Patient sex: M
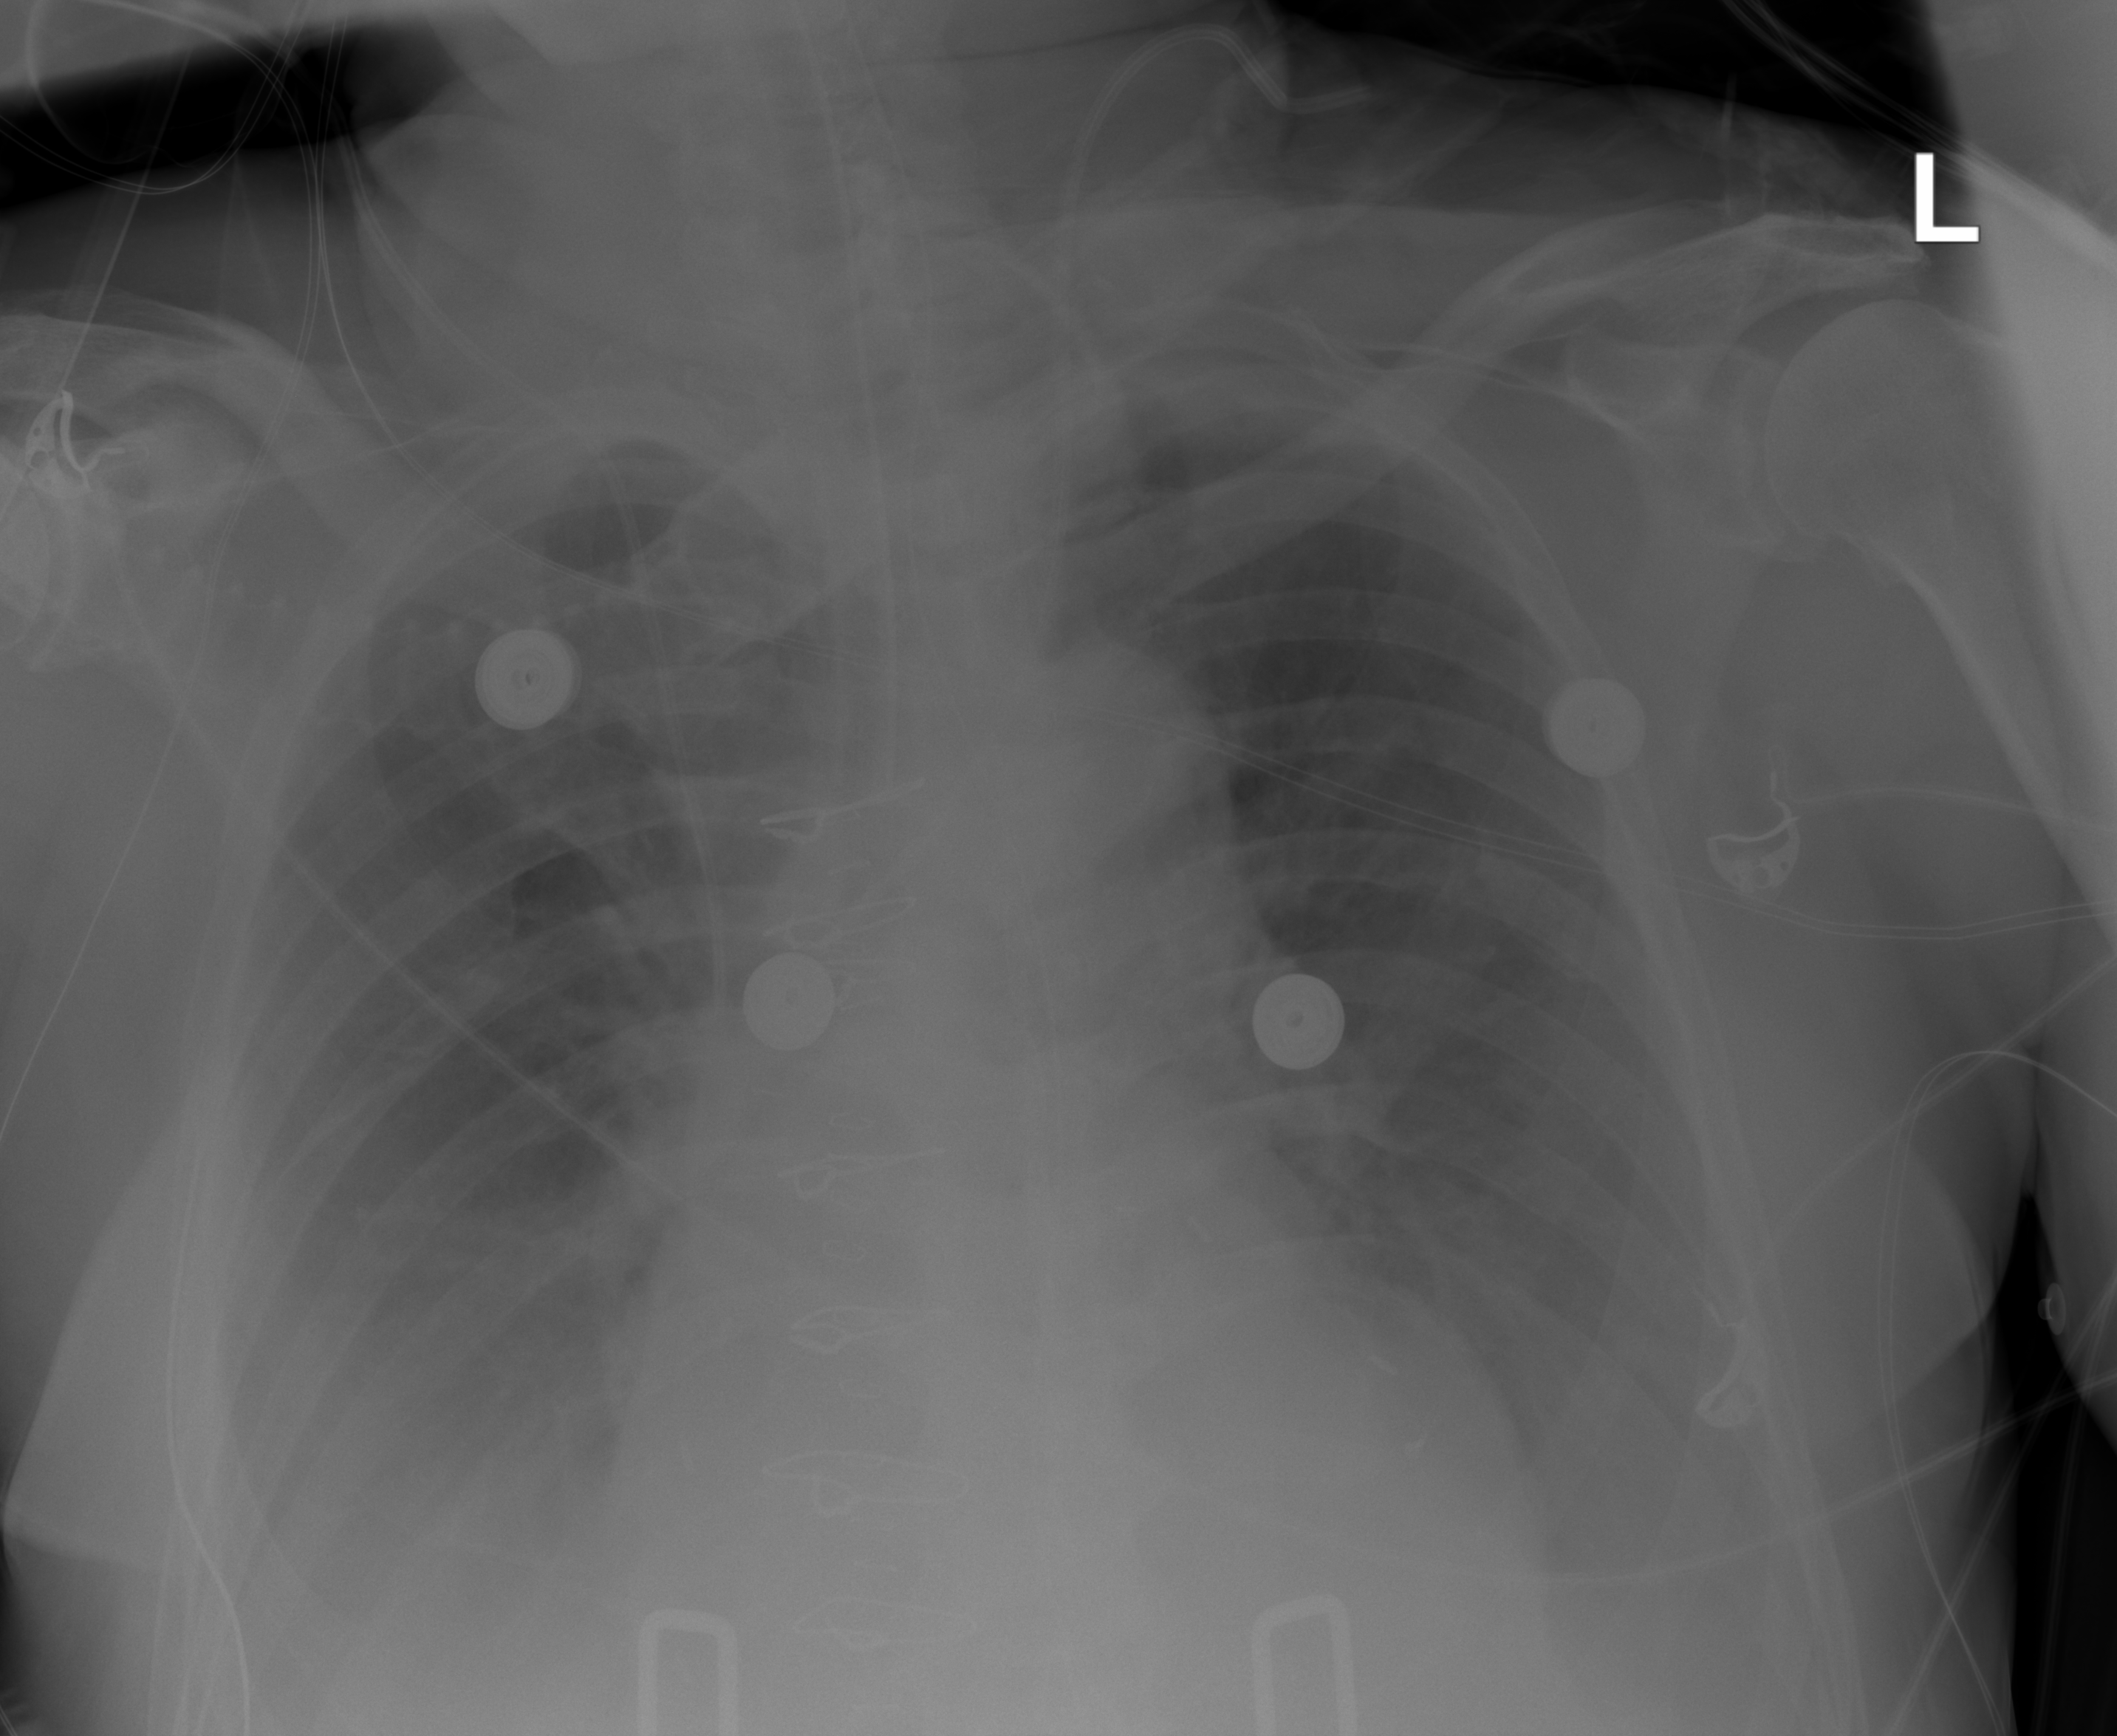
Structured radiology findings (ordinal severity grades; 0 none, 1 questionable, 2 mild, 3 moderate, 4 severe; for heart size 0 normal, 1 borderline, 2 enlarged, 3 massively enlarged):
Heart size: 1
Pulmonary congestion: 2
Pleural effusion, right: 3
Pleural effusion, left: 3
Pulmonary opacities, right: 0
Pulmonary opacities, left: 0
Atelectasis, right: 2
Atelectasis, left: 2